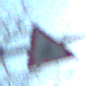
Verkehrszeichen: AmphibienwanderungLinks
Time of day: MorningAfternoon
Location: Outdoor (Nature)
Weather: Clear
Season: NotSpecified
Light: Natural